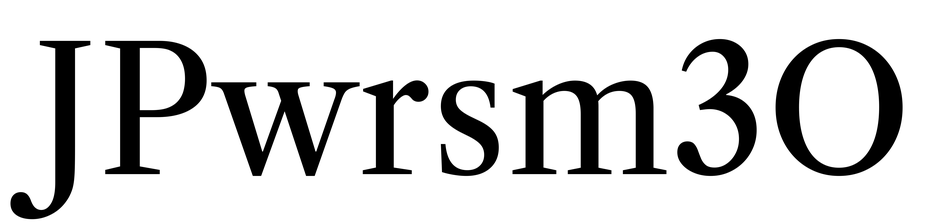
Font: LibreCaslonText_Regular